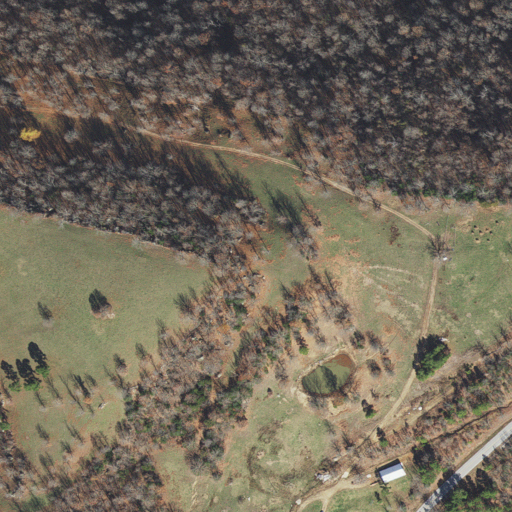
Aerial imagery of mountain in Arkansas named Waldrop Mountain containing deciduous forest, pasture, shrub, grassland, open development, and low intensity development